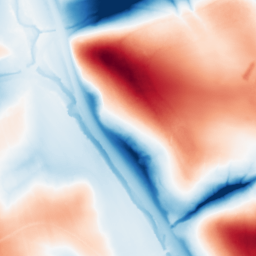
Category: classical
Decomposition family: gaussian_anisotropic
Decomposition parameters: sigma_x: 20
sigma_y: 50
Upsampling method: cubic_mitchell
Upsampling parameters: scale: 2
Upsampling scale: 2